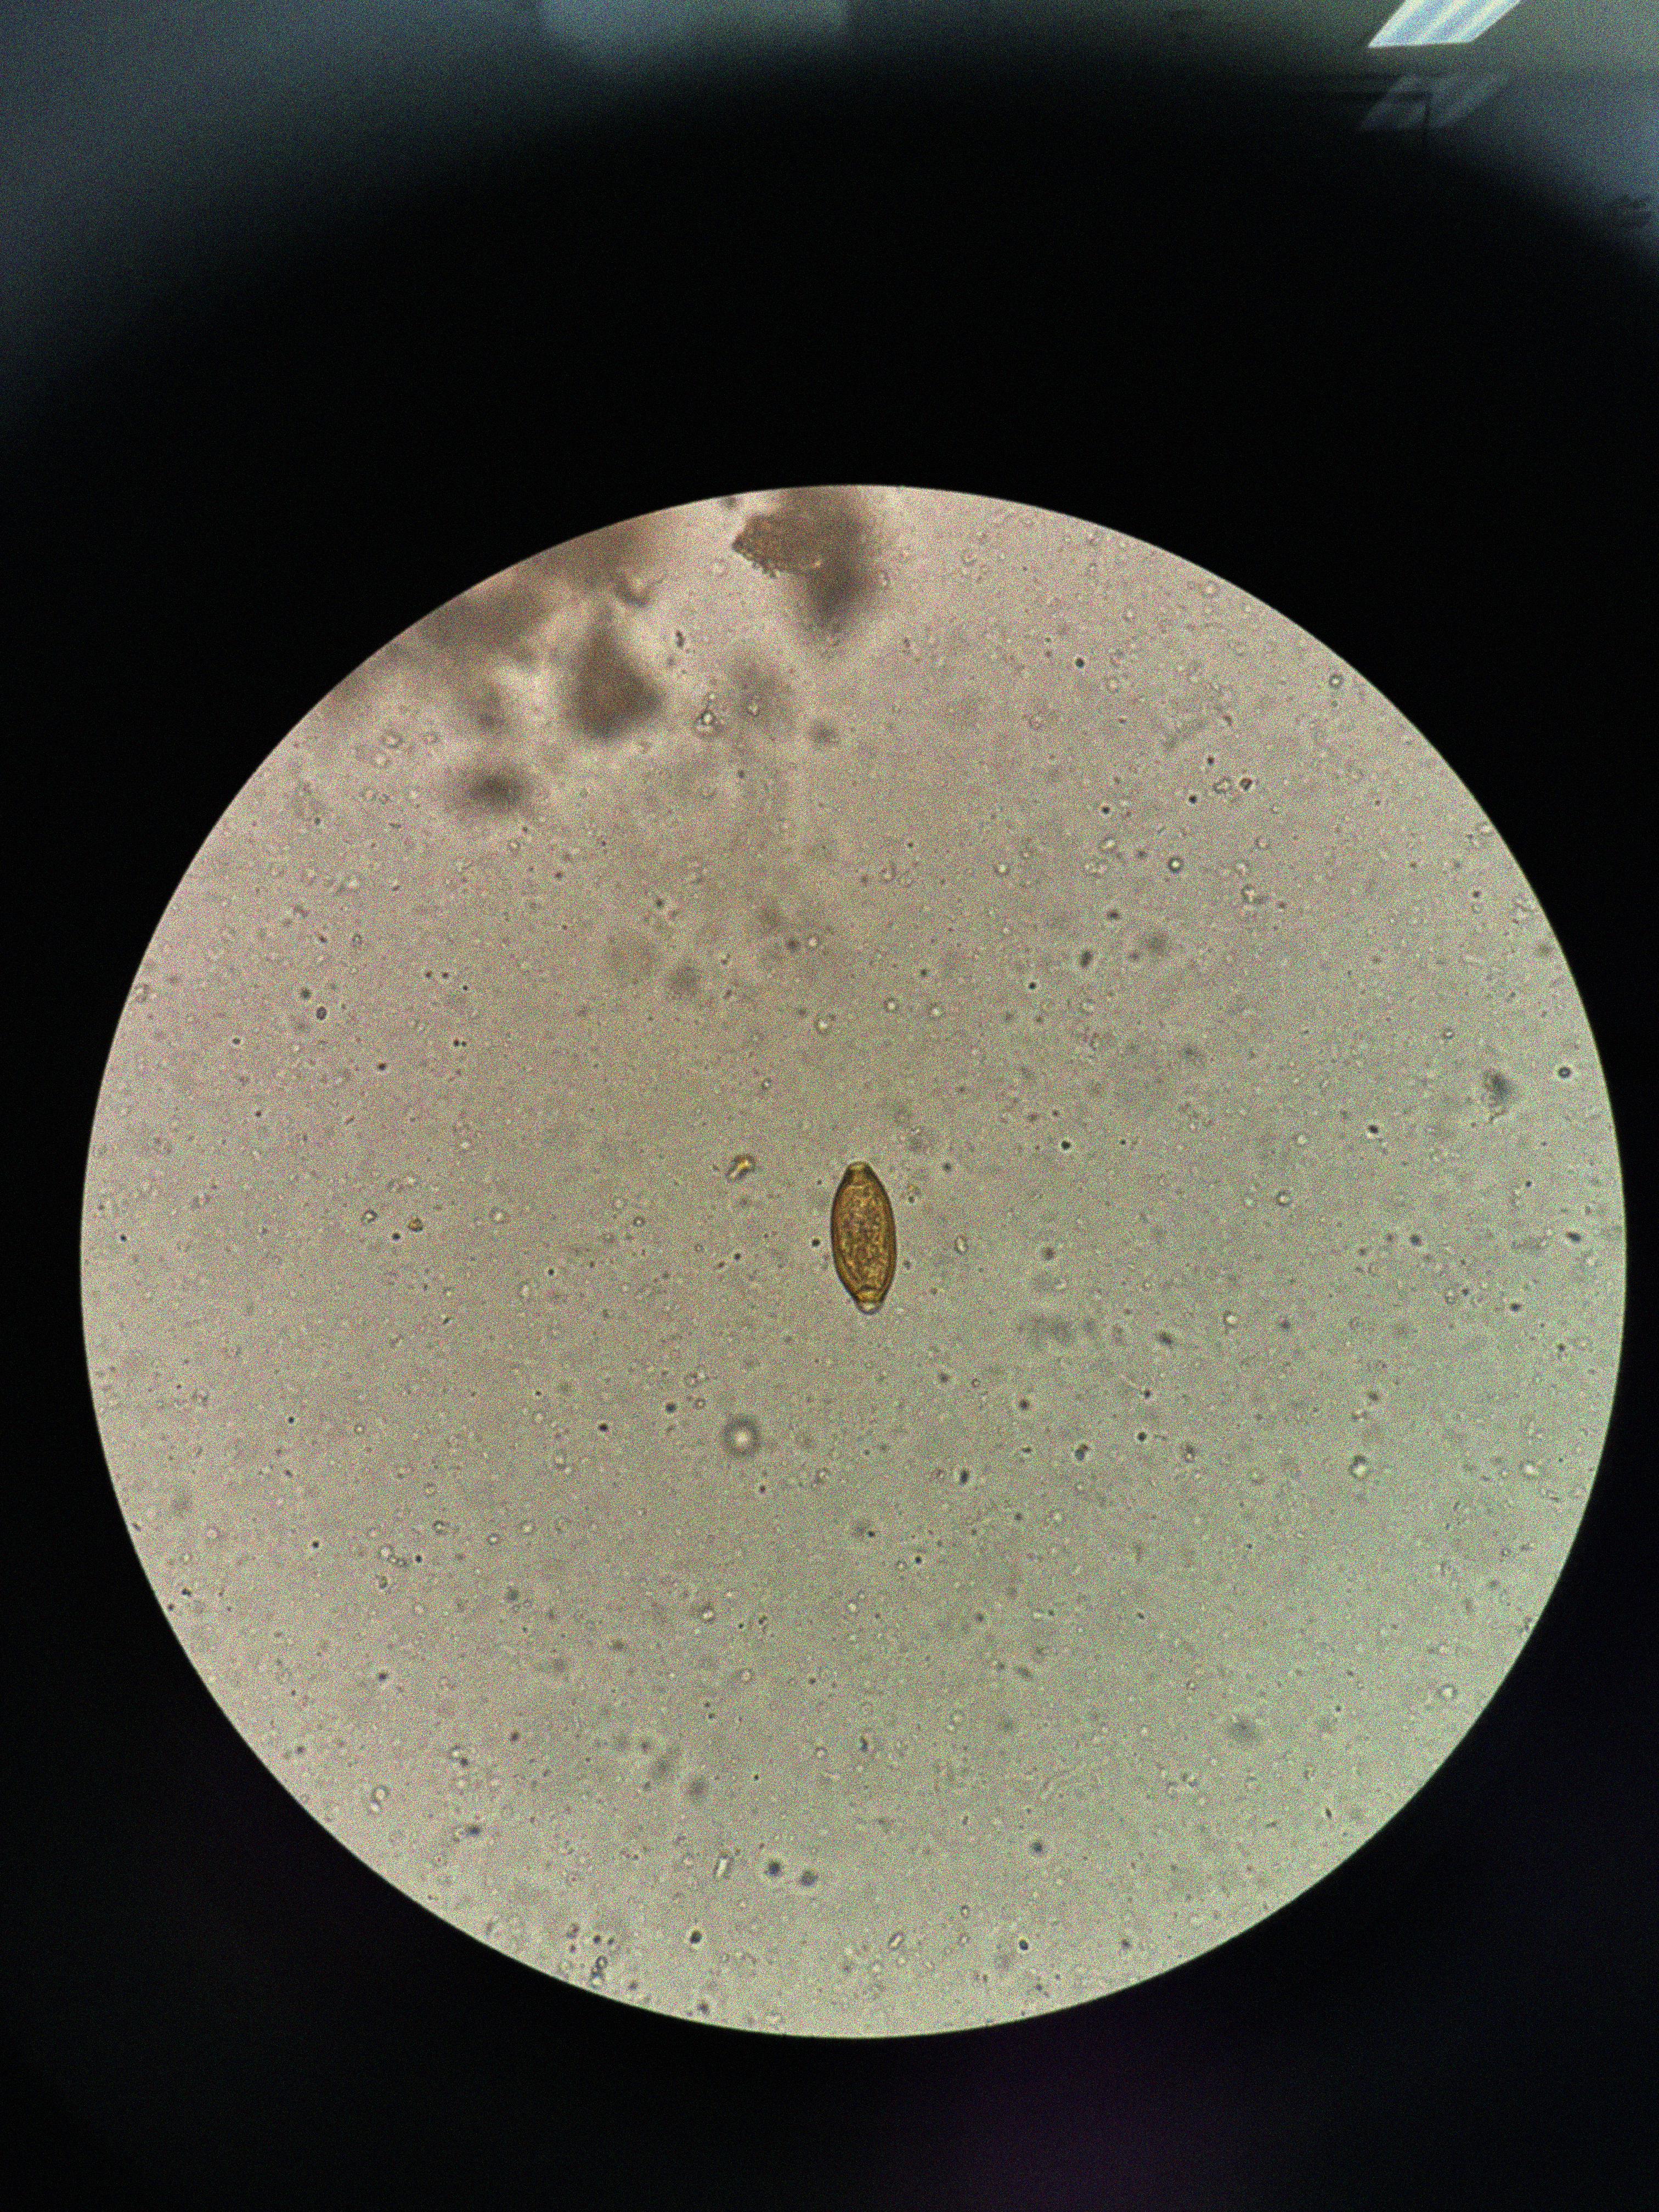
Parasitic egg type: Trichuris trichiura